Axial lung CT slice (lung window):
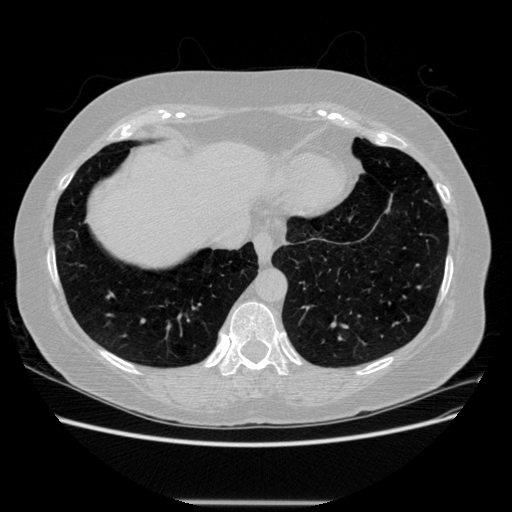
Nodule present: no